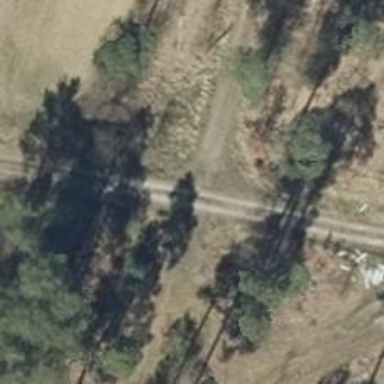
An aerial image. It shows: Gravel track with grade3 tracktype.